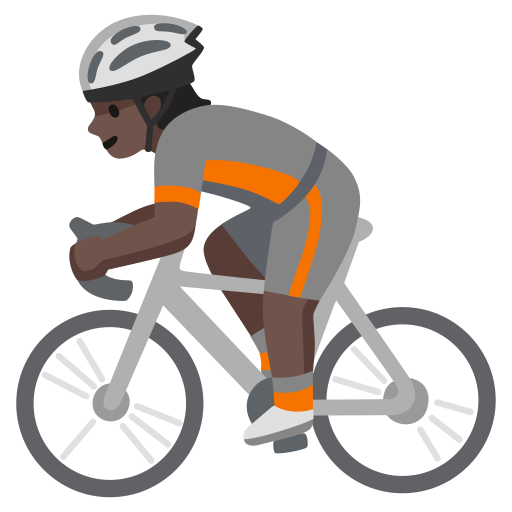
Emoji: 🚴🏿